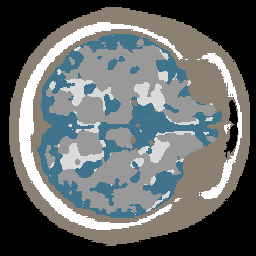
Label: no_lesion